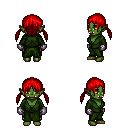
a pixel art fantasy rpg character, female body template, orc, green skin, green robe, gold greaves, red twin-tailed hairstyle, metal gloves, four views (front, back, left, right), 2x2 character sprite sheet, small pixel art, hard edges, no anti-aliasing